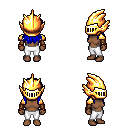
a pixel art fantasy rpg character, female body template, human, dark skin, gold arm armor, white pants, blue unkempt hairstyle, gold helm, cloth bracers, four views (front, back, left, right), 2x2 character sprite sheet, small pixel art, hard edges, no anti-aliasing